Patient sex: F
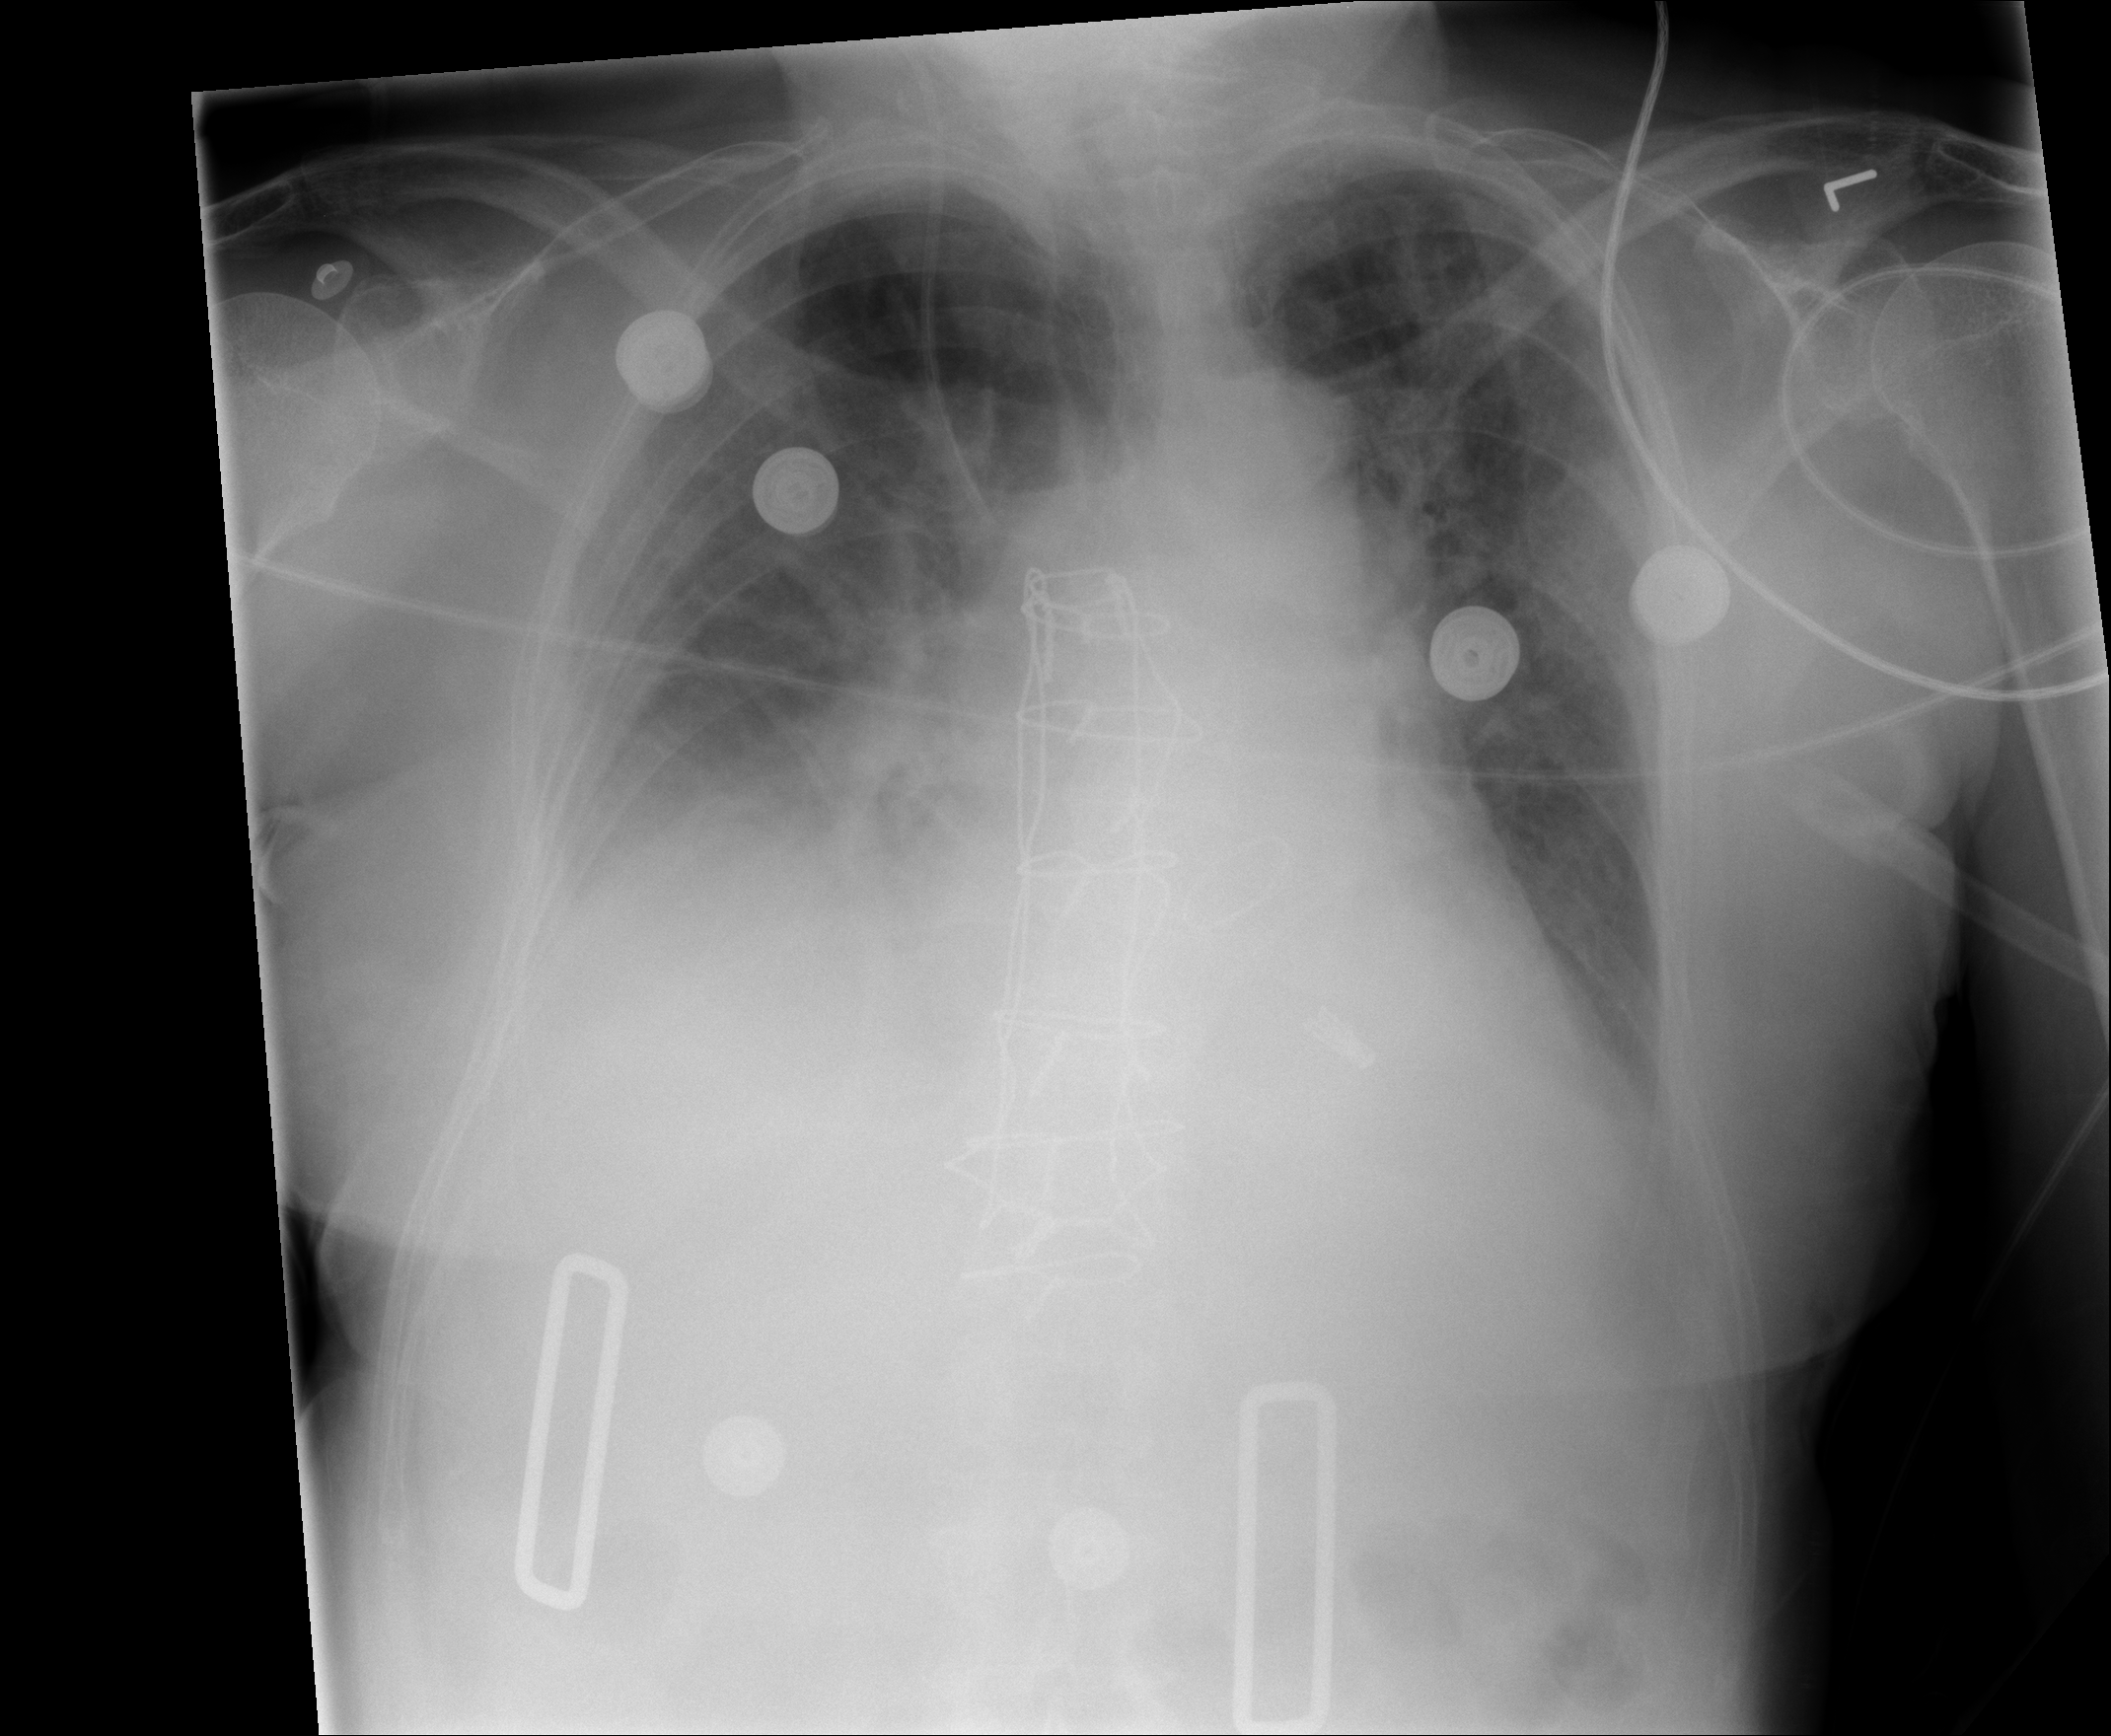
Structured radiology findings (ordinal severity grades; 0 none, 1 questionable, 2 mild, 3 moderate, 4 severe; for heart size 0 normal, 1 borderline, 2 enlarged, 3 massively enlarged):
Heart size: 2
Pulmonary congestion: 2
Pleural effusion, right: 3
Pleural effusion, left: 2
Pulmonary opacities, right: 3
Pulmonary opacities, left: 2
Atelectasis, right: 2
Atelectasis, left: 2